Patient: sex F, age 35
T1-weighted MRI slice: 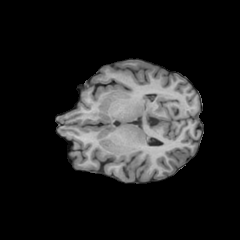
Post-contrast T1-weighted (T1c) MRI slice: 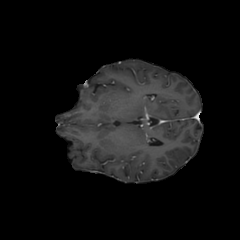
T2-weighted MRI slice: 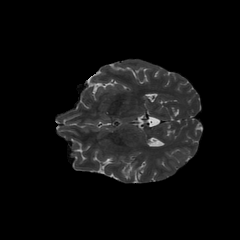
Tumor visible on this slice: no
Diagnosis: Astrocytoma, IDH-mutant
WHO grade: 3